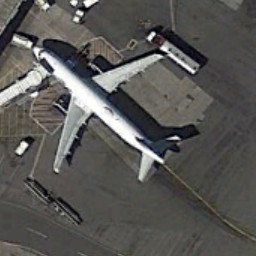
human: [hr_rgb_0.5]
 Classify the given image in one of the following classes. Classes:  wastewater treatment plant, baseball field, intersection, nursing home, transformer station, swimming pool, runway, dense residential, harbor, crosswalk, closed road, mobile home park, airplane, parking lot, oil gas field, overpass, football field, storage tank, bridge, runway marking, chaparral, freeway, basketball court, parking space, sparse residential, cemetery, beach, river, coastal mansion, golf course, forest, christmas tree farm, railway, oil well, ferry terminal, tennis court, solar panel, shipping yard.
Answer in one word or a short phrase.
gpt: airplane